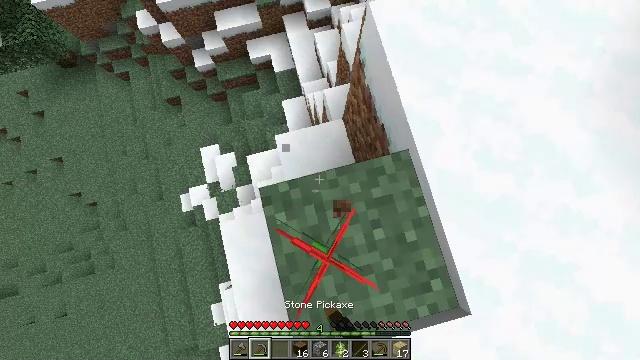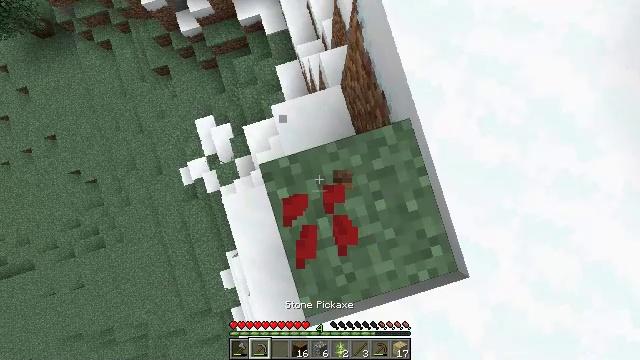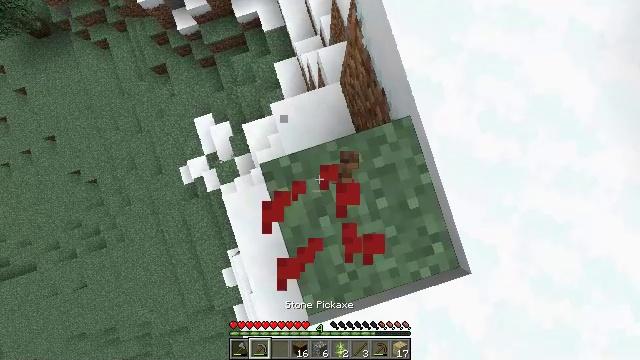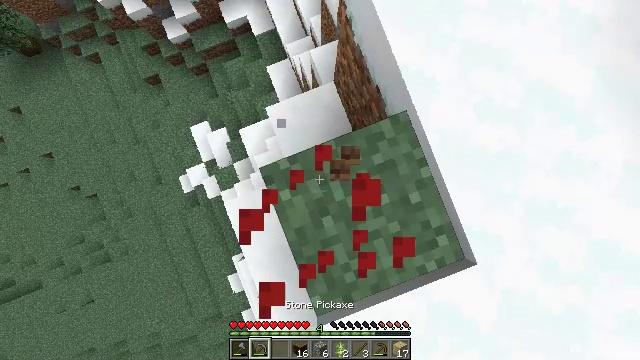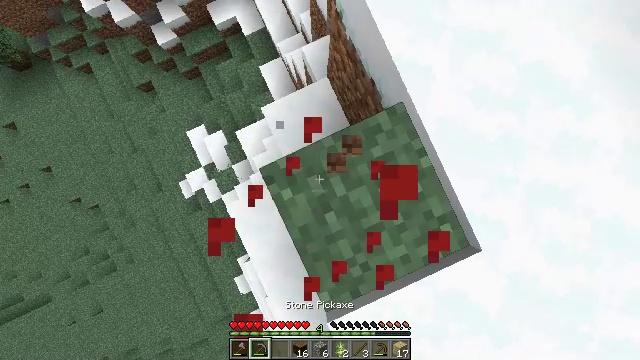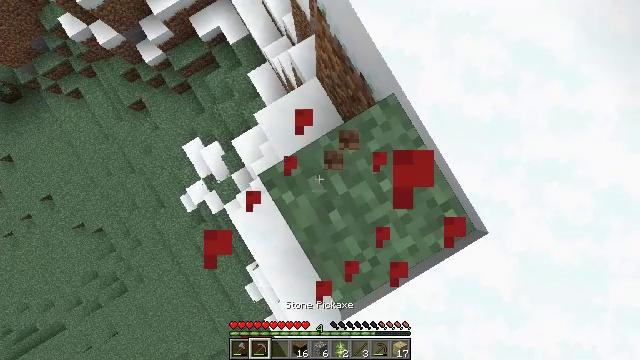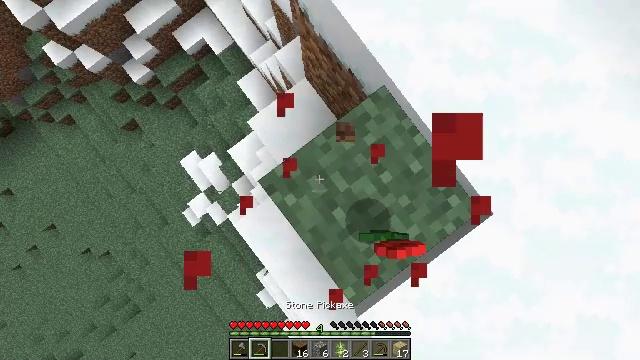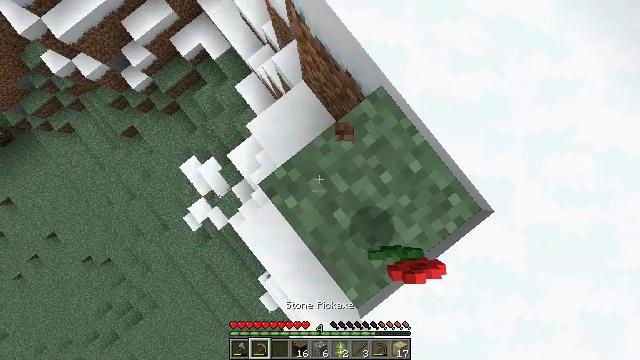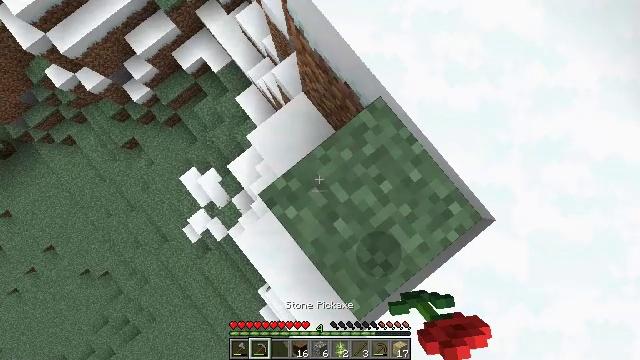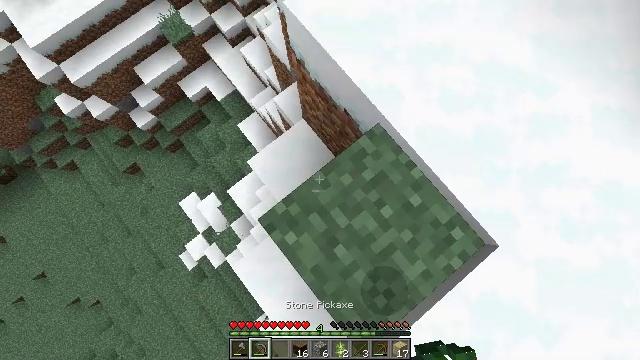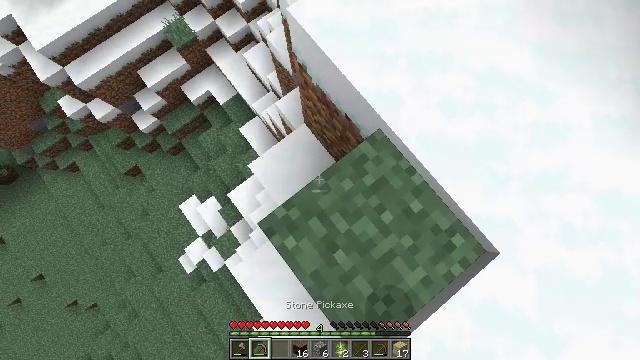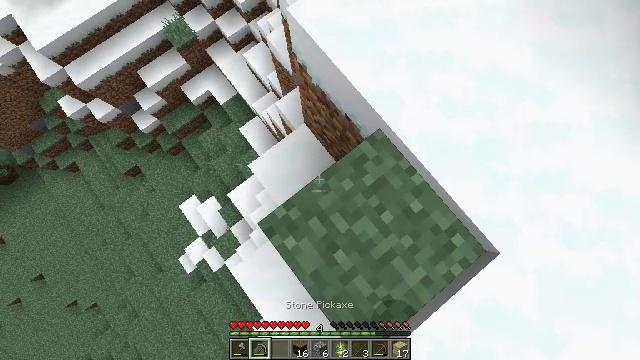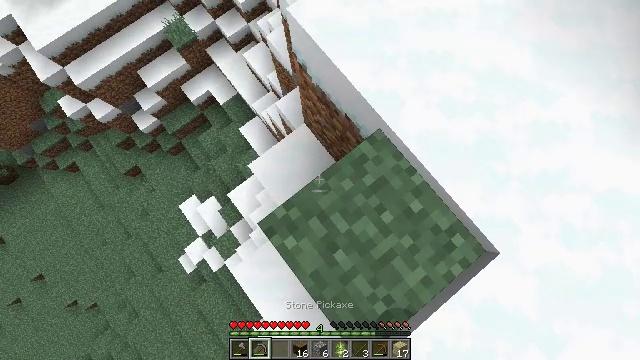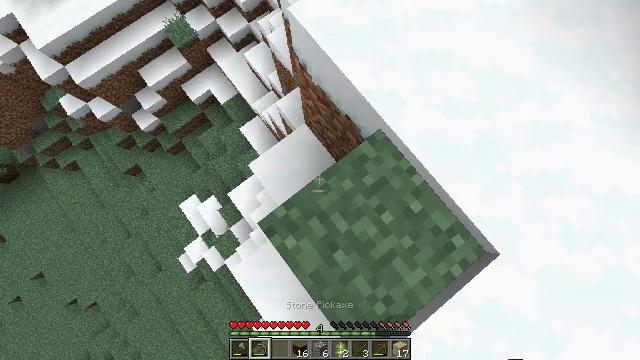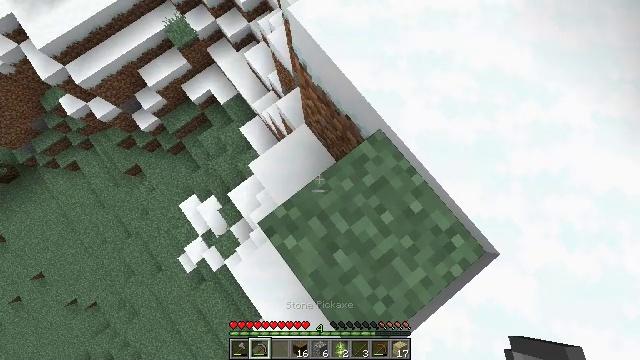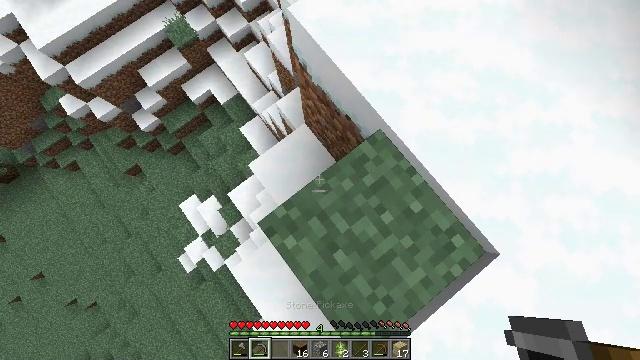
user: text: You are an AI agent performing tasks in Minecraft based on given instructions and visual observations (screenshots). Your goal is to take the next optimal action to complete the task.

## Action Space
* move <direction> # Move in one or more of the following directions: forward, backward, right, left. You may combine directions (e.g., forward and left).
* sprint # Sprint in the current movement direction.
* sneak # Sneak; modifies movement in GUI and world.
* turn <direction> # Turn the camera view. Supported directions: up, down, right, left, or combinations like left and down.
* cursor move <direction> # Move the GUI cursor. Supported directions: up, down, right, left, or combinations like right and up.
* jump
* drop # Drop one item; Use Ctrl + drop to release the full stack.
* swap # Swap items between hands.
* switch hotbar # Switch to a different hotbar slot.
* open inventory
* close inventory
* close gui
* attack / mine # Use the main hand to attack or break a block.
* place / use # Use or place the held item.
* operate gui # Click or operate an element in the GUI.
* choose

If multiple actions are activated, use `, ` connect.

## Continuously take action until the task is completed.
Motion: motion action
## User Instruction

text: Gather poppy from the ground.
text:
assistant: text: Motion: turn right and down, attack / mine
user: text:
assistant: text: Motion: attack / mine
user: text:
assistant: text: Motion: turn right
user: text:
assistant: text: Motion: turn right and down
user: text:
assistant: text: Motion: turn right and down
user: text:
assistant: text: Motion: turn right
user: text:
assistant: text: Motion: turn right
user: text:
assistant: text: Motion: turn up
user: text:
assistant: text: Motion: turn up
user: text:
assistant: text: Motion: turn up
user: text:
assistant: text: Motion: no_op
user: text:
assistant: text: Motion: no_op
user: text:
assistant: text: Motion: no_op
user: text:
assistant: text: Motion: no_op
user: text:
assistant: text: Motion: no_op
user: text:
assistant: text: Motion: no_op
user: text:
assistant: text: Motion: turn up
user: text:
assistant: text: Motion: move forward, turn up
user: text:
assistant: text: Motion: move forward and move right, turn left and up
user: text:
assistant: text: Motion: move forward and move right, turn left and up
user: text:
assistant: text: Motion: move forward and move right, turn left and up
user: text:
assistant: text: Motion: move forward and move right, turn left and up
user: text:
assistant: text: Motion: move forward and move right, turn left and up
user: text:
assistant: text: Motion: move forward, turn left
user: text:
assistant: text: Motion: move forward
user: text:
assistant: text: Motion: move forward, turn down
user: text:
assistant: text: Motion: move forward, turn right and down
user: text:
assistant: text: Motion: move forward and move right, turn right
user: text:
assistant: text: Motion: move forward and move right, turn right
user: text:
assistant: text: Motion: move forward and move right